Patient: sex M, age 65
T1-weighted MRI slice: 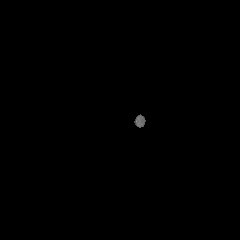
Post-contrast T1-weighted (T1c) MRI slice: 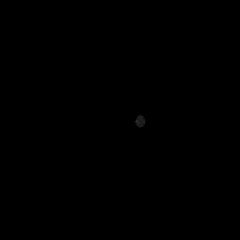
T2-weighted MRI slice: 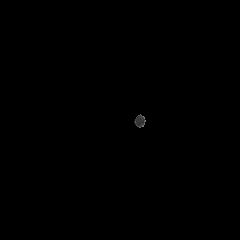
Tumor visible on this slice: no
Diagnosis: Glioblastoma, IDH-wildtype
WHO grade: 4